Question: In my application, I have used 'UICollectionView':

Inside the collection view cell, I have a view button.
If we click on that button, another view will be opened displaying the details of the graph and an enlarged image.
The problem is that if I click on the view button in the cells present of left column i.e. first column everything is working properly, but if I click on the view button in the right side column or 2nd column cells, the detail view does not appear and they become unresponsive.
I do not understand the problem. It is working well for left side cells, then why is it not working for right side cells?
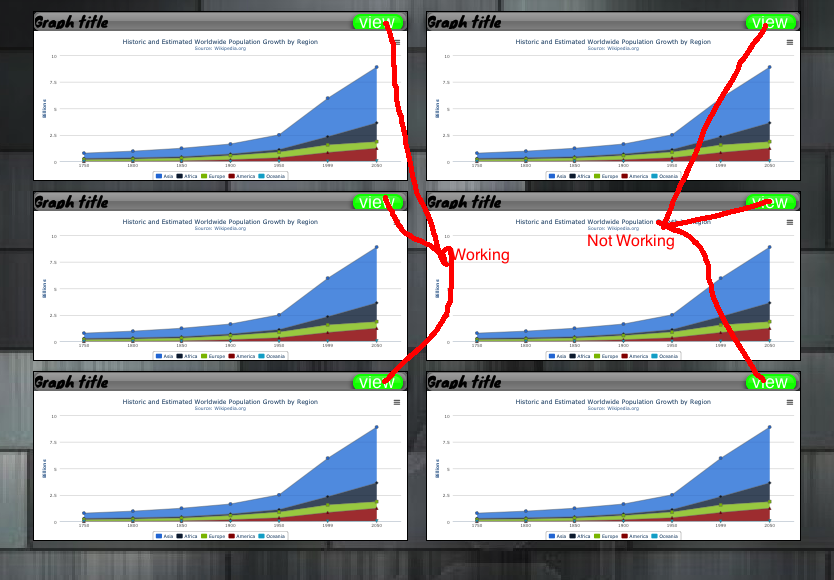
Answer: Check your view dimensions and make sure that collection view is not overlapped with other views, it seem that it is not recognisisng the ui gestures at those points..